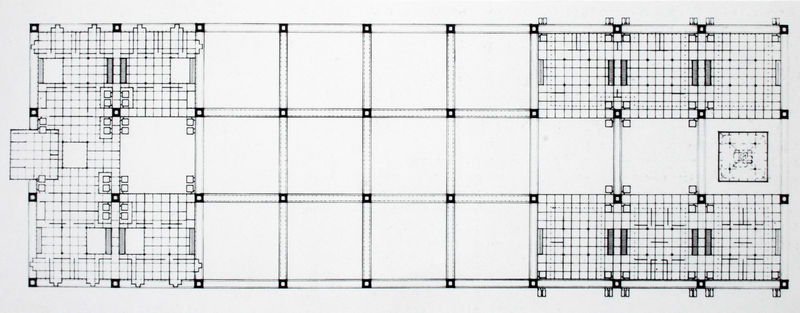
Titel: Zentrum für internationale Kommunikation und Ministerium für Städtebau und Wohnungswesen, Projekt, Paris - Grundriss
Künstler: Jean Nouvel
Schlagwörter: grau, schwarz, säulen, weiss, anlage, gebäude, muster, architektur, symmetrie, rechtecke, wände, innenhof, quadrate, plan, geometrie, bau, raster, riss, grundriss, gesamtansicht, fitter